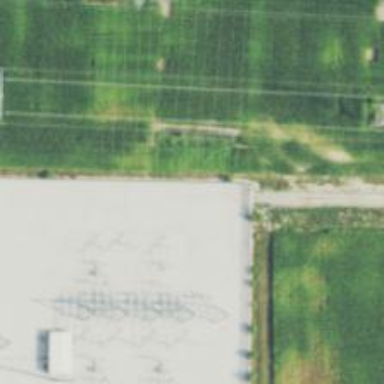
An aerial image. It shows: Triple tower power pole.